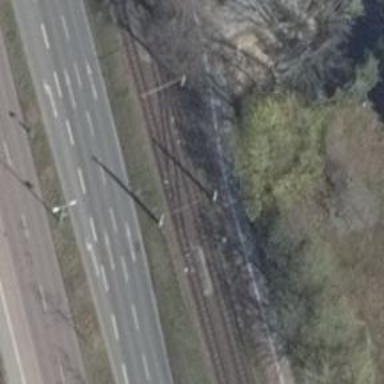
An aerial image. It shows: Tram railway with contact lines for electrification.